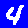
Digit: 4